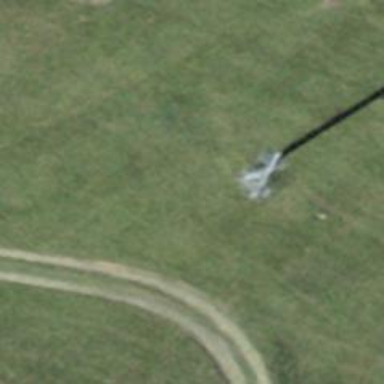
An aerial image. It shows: Pylon used for aerialway.